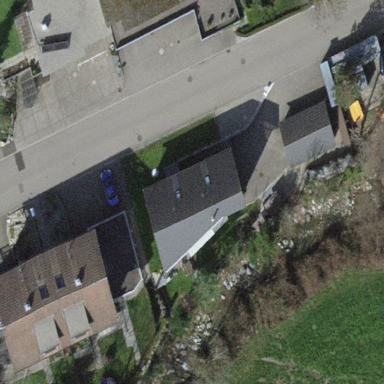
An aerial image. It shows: Detached building.